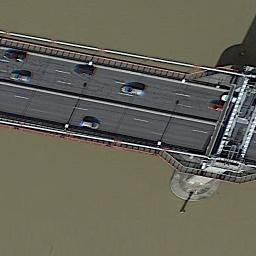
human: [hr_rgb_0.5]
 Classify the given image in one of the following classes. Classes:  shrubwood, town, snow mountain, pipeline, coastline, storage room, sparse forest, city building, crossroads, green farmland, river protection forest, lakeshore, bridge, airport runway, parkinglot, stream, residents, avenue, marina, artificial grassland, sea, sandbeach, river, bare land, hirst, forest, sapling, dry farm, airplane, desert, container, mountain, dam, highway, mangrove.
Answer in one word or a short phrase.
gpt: bridge